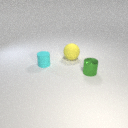
small cyan rubber cylinder to the left of large yellow rubber sphere